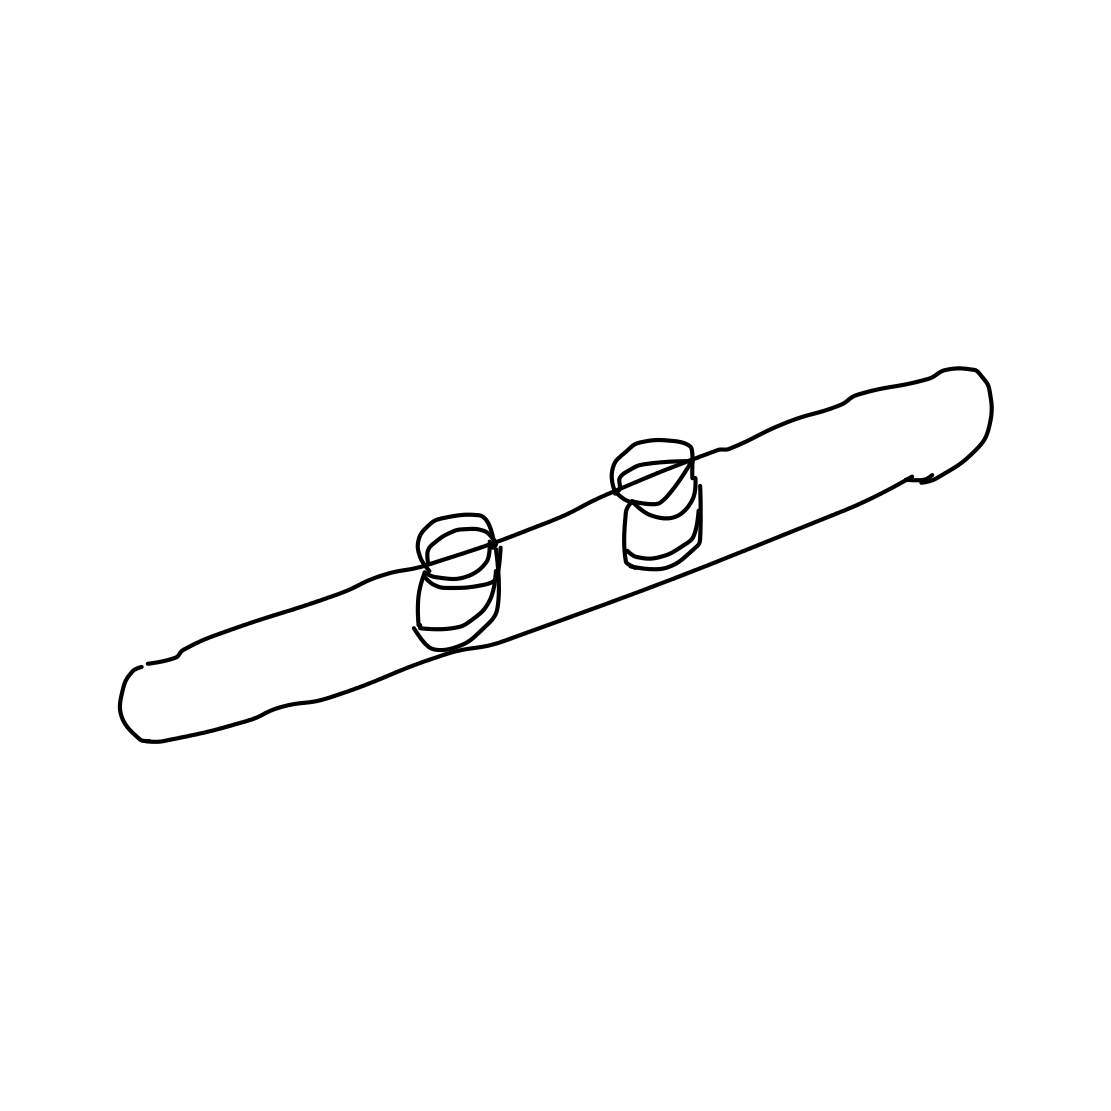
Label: snowboard